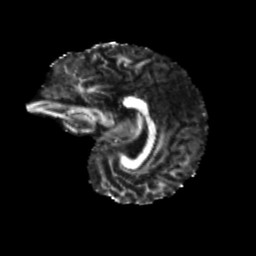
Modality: FA
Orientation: sagittal
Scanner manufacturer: siemens
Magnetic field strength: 3 T
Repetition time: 4 s
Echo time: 0.0594 s